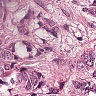
Metastatic tissue present: yes